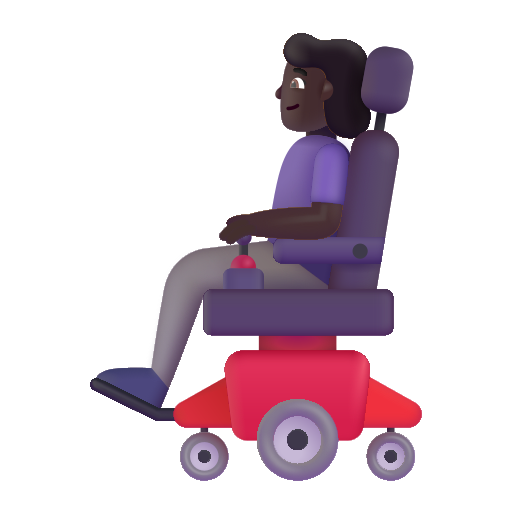
woman in motorized wheelchair color dark